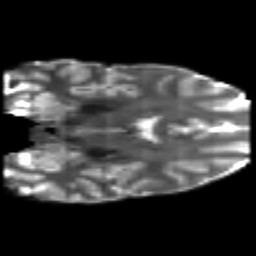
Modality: T2w
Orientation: coronal
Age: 23
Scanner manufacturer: philips
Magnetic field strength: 3 T
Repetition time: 8.6 s
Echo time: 0.127 s